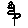
Label: flower